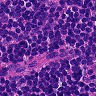
Metastatic tissue present: no